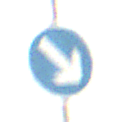
Verkehrszeichen: VorgeschriebeneVorbeifahrtRechts
Umgebung: Outdoor, Beach
Tageszeit: Midday
Wetter: PartlyCloudy
Licht: Natural
Jahreszeit: NotSpecified
Kontrast: HighContrast